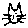
Label: cat